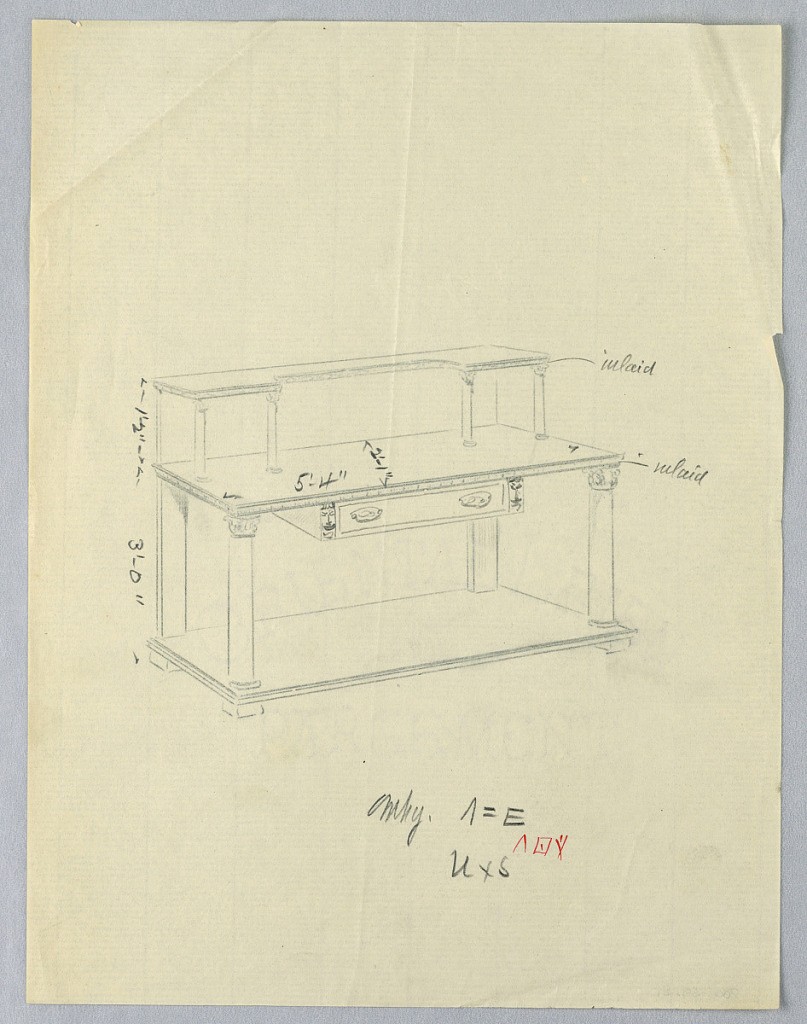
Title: Design for Serving Table with Upper and Lower Shelves
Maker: A.N. Davenport Co.
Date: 1900–05
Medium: Graphite on thin cream paper
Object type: Drawing
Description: Rectangular table top with single drawer center; raised on 2 columnar legs at front and 2 plain straight legs at back, all 4 terminating in low bracket feet; conforming lower shelf with molded edges attaches just above floor level; molded upper shelf raised on 2 pair of short columnar supports at front.